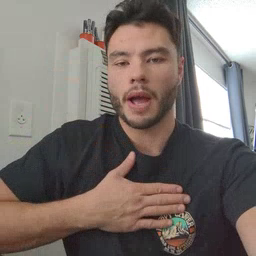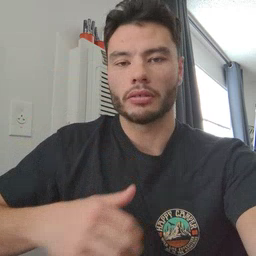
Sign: minemy